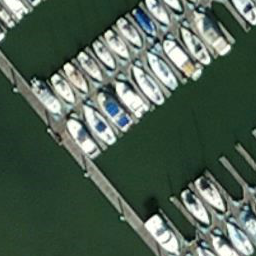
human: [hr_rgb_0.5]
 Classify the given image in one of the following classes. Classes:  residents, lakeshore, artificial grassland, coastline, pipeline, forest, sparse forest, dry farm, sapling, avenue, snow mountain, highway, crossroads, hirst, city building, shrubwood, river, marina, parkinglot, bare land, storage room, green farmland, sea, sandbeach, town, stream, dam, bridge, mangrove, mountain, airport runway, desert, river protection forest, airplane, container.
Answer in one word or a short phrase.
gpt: marina